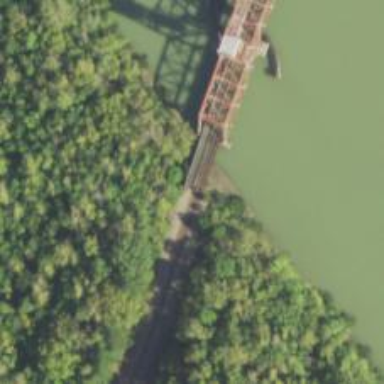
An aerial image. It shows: Disused railway bridge.